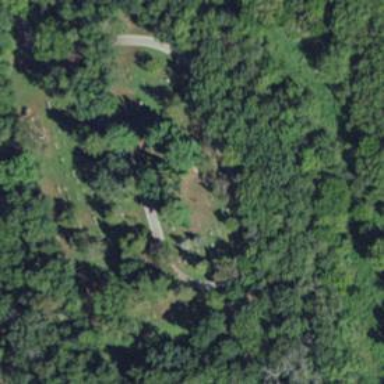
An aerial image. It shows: Cemetery.